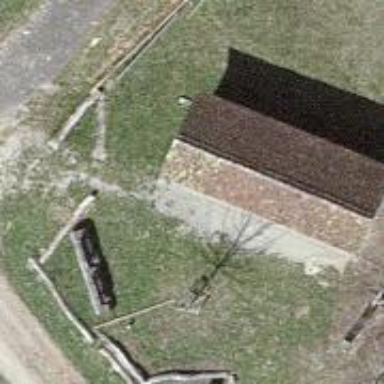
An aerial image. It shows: Shelter building designed as picnic shelter.